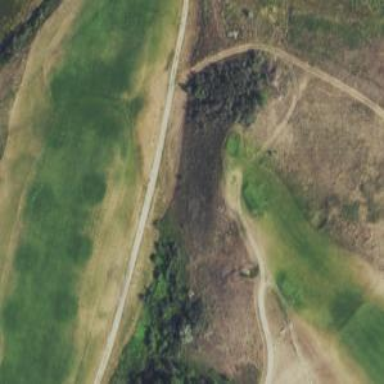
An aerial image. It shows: Path for both road and golf.